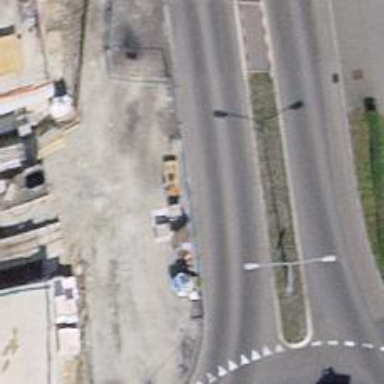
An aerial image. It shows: Kerb serving as barrier.